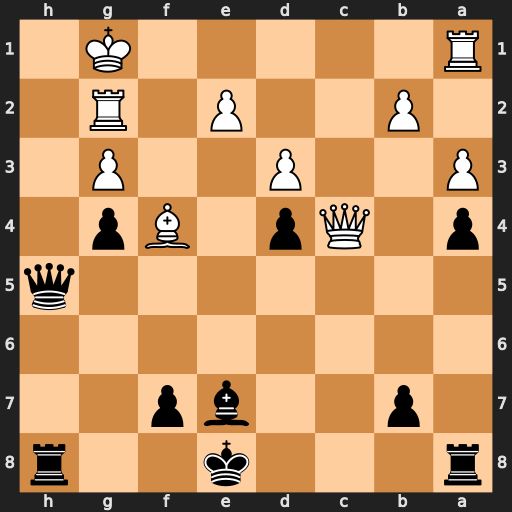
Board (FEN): r3k2r/1p2bp2/8/7q/p1Qp1Bp1/P2P2P1/1P2P1R1/R5K1
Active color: b
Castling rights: kq
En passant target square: -
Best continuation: Qh1+ Kf2 Qxa1